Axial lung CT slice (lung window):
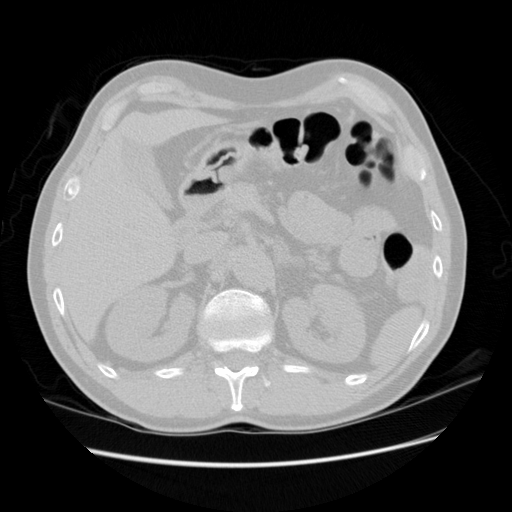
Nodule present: no